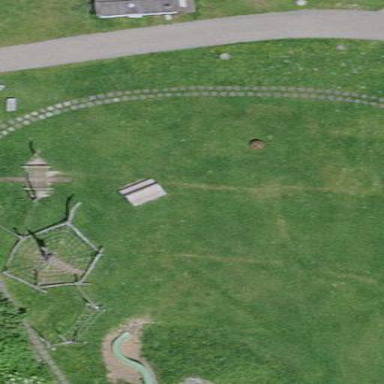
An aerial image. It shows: Playground area for leisure activities on the land.